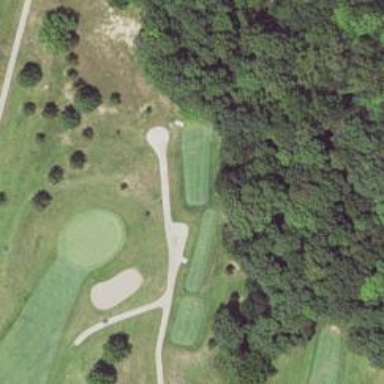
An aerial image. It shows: Service road designated as golf cart path.